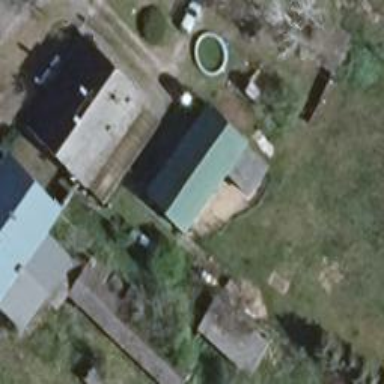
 where the roof is oriented along the structure."